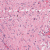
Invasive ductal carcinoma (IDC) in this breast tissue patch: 0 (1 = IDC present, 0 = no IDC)